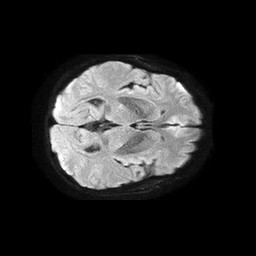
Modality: TRACE
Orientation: axial
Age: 64
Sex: female
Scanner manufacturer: philips
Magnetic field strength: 1.5 T
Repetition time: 4.6 s
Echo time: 0.09059 s